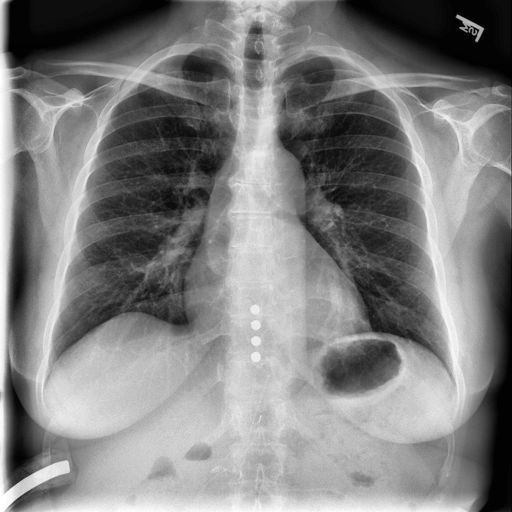
Finding: NORMAL